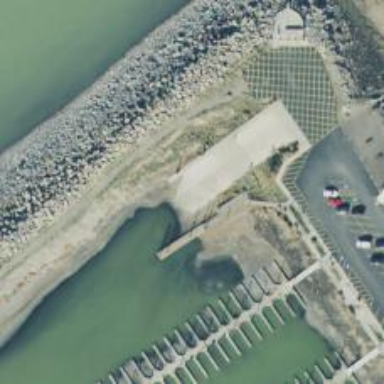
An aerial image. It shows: Slipway on leisure land.